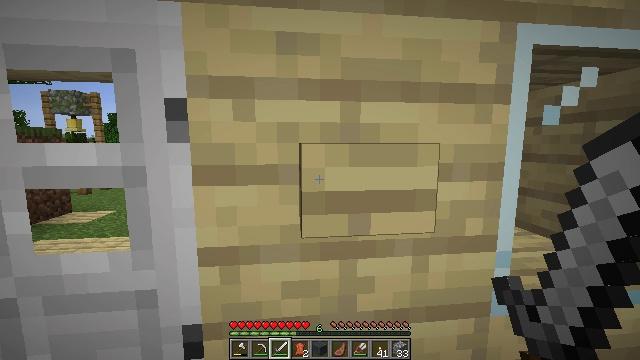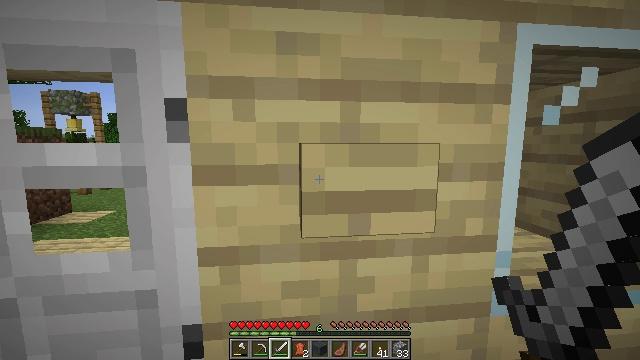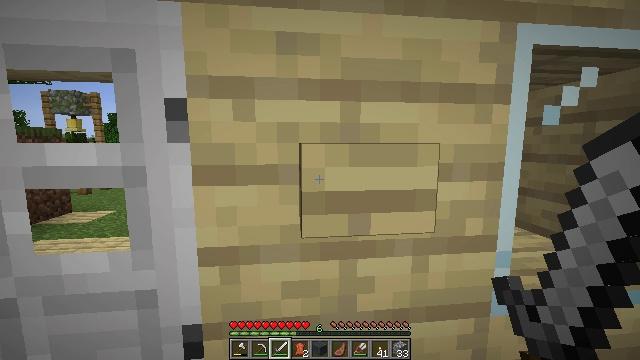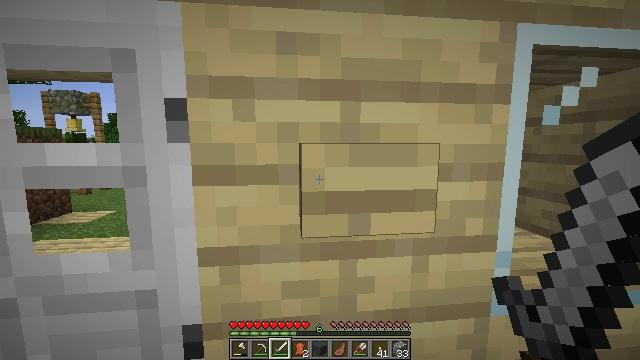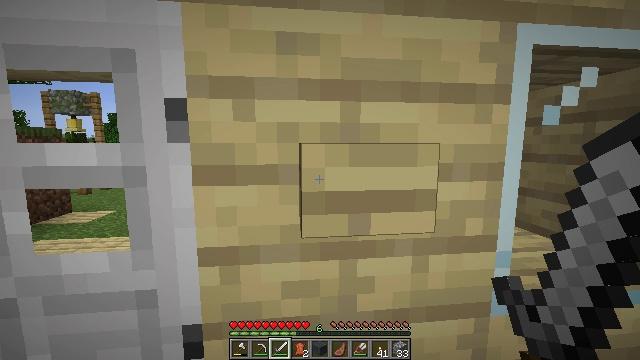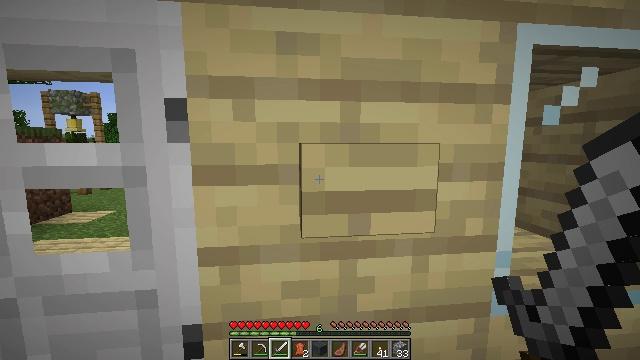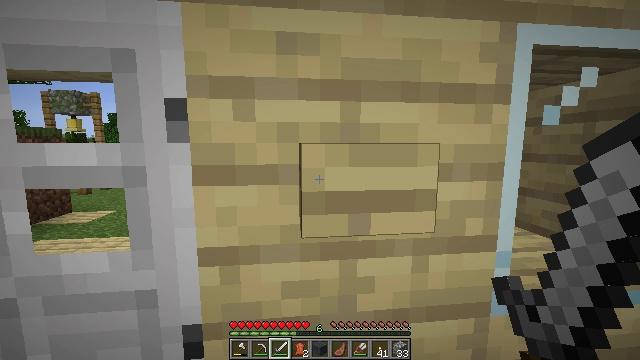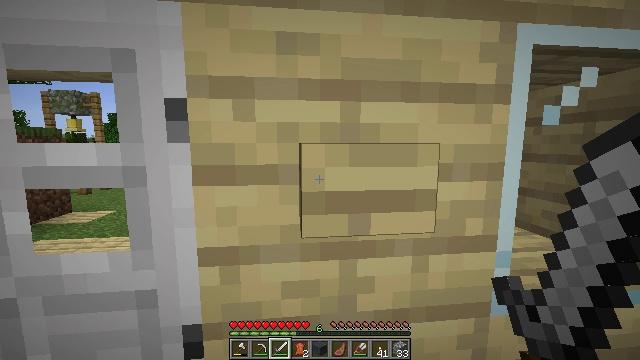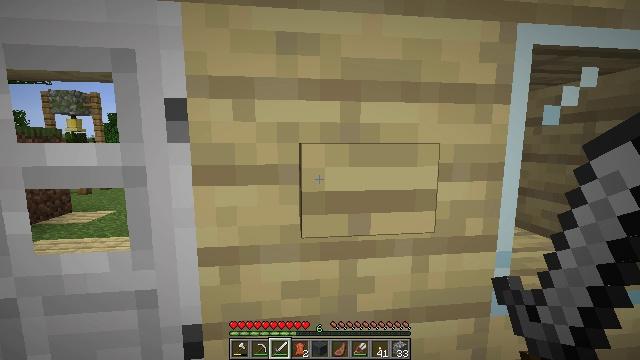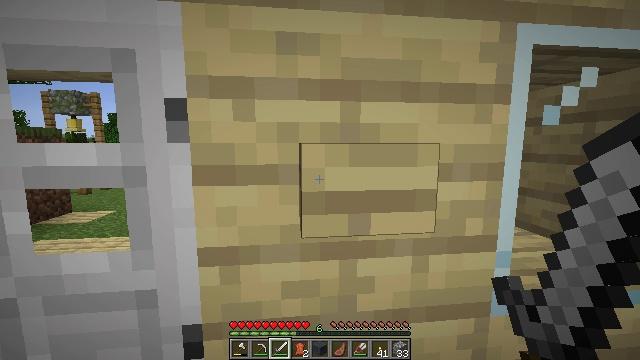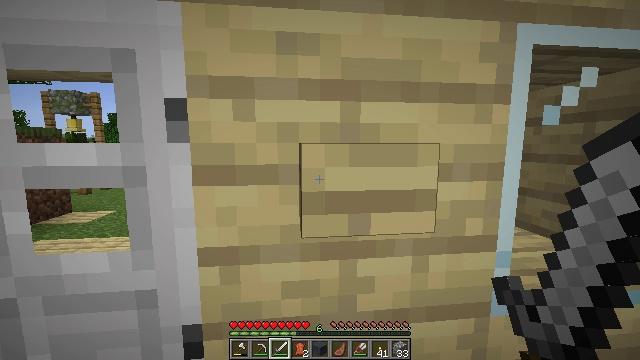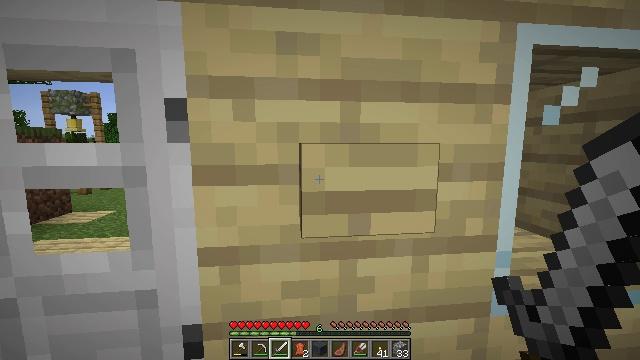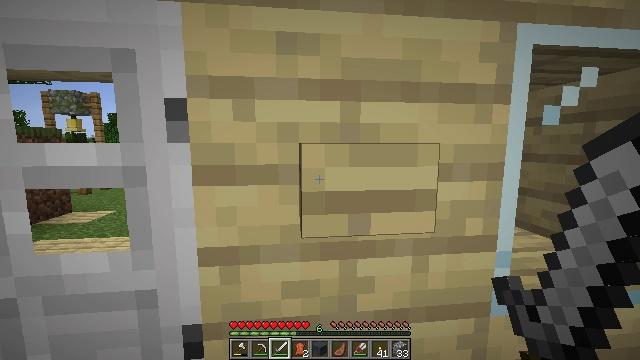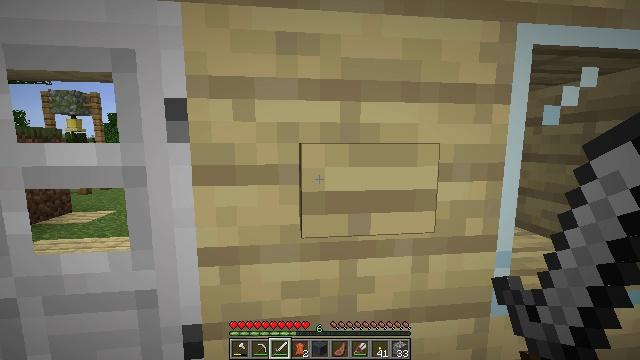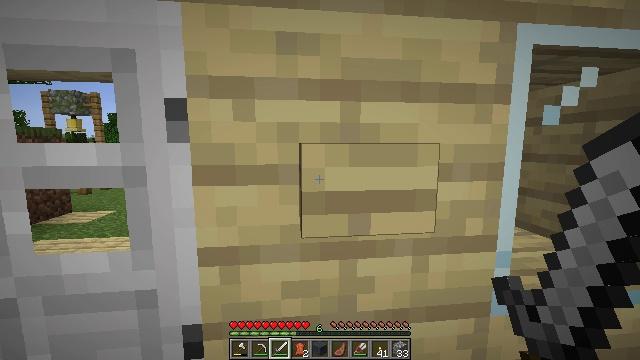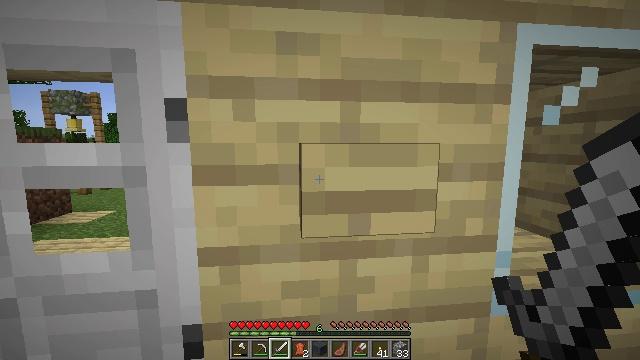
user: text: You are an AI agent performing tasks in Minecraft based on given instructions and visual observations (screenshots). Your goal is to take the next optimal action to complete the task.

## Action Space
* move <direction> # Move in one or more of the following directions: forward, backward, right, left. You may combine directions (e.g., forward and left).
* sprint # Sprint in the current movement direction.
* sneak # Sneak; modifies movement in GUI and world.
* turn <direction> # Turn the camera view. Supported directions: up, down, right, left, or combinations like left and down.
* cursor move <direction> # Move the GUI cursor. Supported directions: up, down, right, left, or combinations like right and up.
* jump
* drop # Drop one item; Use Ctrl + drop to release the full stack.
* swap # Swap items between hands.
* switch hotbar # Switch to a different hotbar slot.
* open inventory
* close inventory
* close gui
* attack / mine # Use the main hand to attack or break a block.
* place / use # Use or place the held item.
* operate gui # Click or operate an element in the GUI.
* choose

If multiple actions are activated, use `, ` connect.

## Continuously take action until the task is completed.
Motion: motion action
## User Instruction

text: Collect beetroots from the field.
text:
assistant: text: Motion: no_op
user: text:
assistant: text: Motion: no_op
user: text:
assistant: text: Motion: no_op
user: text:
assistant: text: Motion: no_op
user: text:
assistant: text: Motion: no_op
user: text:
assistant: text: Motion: no_op
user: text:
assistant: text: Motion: no_op
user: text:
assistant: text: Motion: no_op
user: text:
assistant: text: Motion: no_op
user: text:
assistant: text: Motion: no_op
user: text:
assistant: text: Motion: no_op
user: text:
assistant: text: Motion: no_op
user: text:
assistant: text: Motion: no_op
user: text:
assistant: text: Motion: no_op
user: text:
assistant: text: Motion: no_op
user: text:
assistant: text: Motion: no_op
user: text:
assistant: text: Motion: no_op
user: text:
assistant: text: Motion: no_op
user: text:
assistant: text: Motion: no_op
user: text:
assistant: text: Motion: no_op
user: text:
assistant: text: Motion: no_op
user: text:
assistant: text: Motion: no_op
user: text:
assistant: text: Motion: no_op
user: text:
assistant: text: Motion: no_op
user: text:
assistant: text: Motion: no_op
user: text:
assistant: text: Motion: no_op
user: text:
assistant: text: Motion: no_op
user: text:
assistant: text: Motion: no_op
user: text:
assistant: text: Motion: no_op
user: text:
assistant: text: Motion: no_op